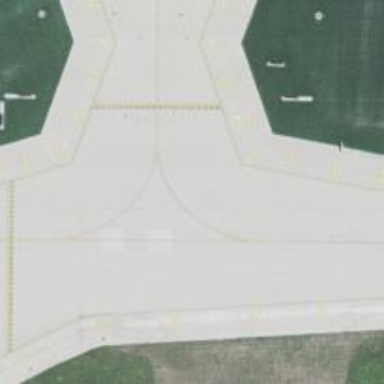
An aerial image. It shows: Image of taxiway at airport.